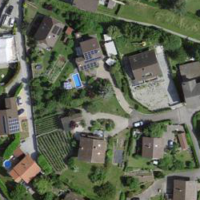
EUNIS habitat code: 55
Species observed at this site:
Mesembrina meridiana